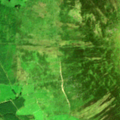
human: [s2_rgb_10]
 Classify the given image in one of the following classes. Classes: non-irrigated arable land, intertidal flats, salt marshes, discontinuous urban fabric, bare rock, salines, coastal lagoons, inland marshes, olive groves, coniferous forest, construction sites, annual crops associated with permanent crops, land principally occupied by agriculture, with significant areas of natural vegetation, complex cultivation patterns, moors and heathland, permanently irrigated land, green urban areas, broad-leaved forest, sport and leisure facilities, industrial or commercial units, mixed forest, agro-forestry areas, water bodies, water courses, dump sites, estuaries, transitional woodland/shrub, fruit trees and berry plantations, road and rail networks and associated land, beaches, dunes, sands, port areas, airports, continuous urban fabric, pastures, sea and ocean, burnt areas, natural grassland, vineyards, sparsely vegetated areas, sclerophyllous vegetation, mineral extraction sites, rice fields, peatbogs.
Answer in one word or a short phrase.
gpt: land principally occupied by agriculture, with significant areas of natural vegetation, broad-leaved forest, coniferous forest, moors and heathland, transitional woodland/shrub